Chest X-ray. View position: AP
Patient age: 23
Patient sex: F
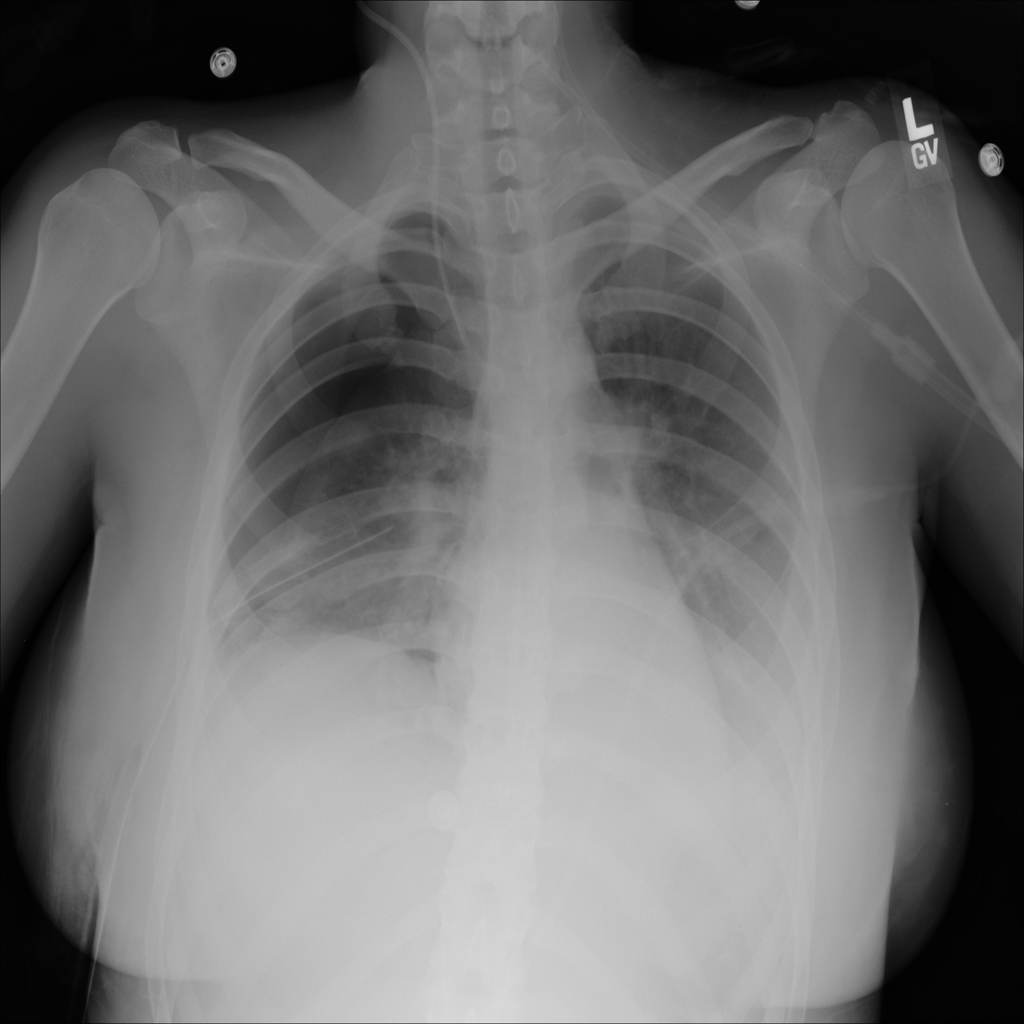
Finding: Pneumothorax